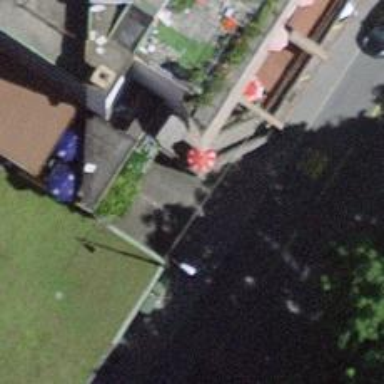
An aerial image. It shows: Restaurant.